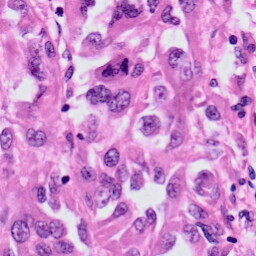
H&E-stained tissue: Skin